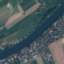
Land use / land cover: River